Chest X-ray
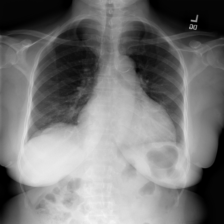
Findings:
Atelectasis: negative
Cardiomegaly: positive
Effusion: positive
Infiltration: negative
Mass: negative
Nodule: negative
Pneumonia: negative
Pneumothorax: negative
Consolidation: negative
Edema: negative
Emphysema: negative
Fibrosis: negative
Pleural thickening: negative
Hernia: negative